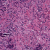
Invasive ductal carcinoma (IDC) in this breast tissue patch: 1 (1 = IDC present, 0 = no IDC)